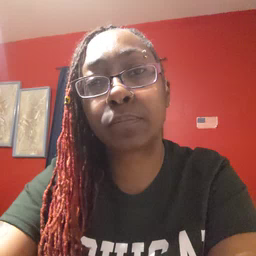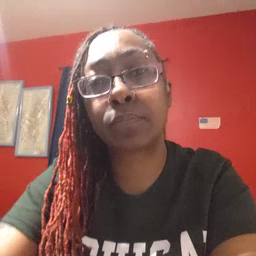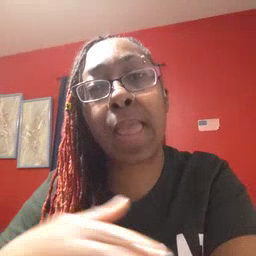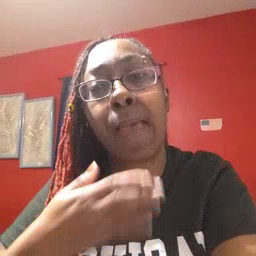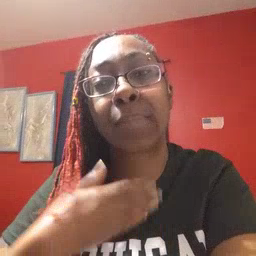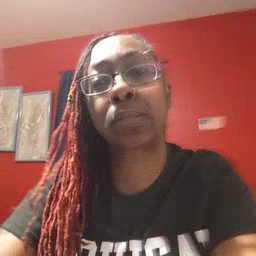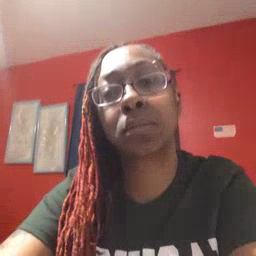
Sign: happy